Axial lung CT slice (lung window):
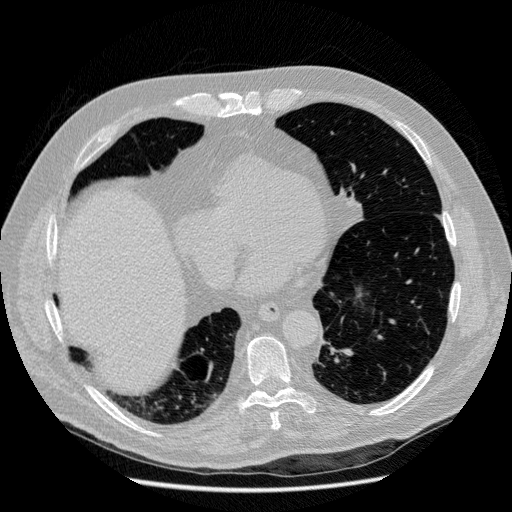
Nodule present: no